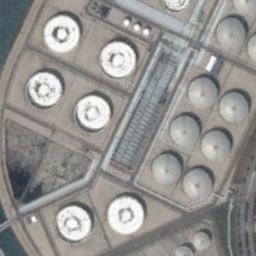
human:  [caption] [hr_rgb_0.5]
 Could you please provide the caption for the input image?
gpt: There are some white and black storage tanks on the bare land .

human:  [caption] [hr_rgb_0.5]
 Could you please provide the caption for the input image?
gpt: There are many different sized storage tanks in the factory, And there is a river outside the factory .

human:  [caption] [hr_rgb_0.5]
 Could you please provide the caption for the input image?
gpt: There are several roads of different lengths beside the storage tanks .

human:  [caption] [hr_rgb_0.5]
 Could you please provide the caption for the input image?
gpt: There are nine tanks of different size .

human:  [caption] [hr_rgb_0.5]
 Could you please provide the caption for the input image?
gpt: There are some storage tanks arranged neatly .